Field crop: maize
Growth stage: 2
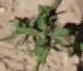
Species: atriplex